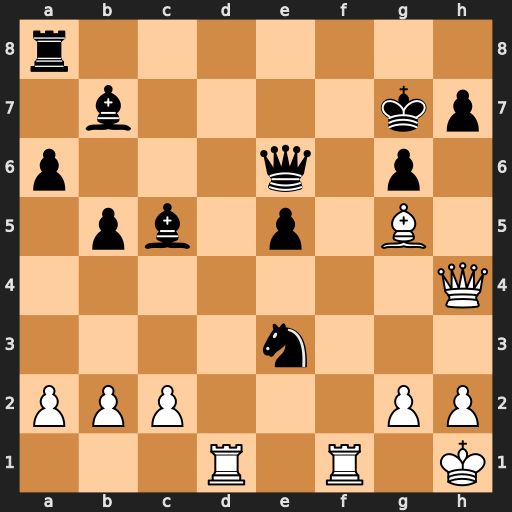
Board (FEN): r7/1b4kp/p3q1p1/1pb1p1B1/7Q/4n3/PPP3PP/3R1R1K
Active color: w
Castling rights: -
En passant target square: -
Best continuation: Bh6+ Kg8 Rd8+ Qe8 Rxe8+